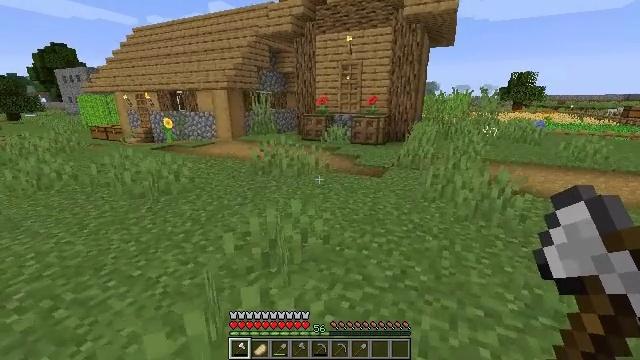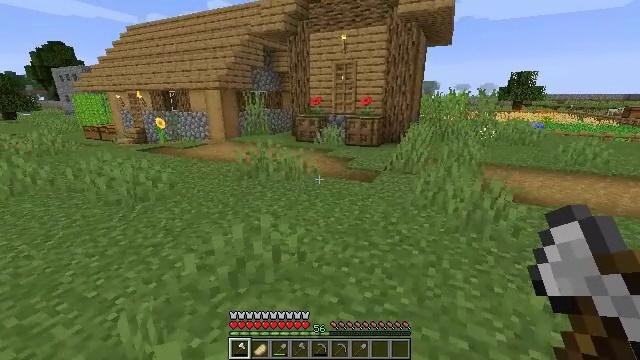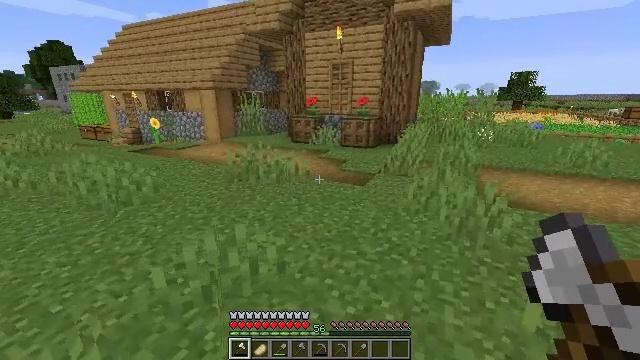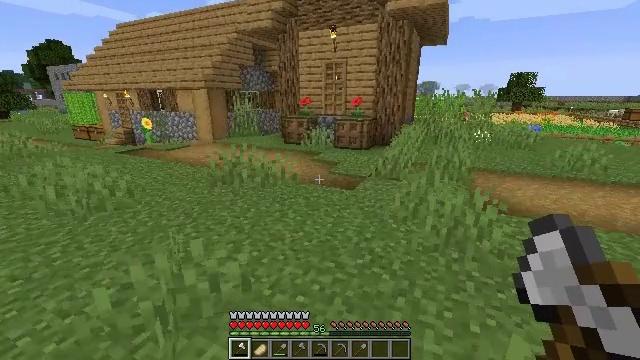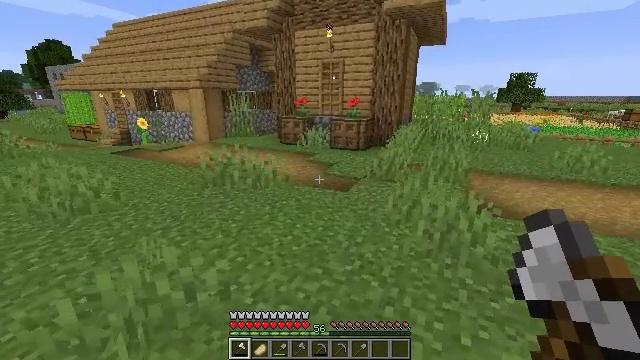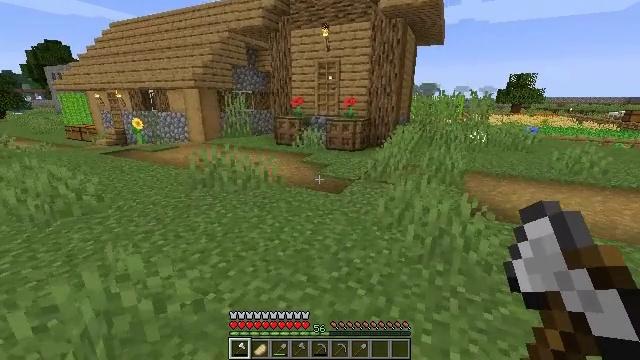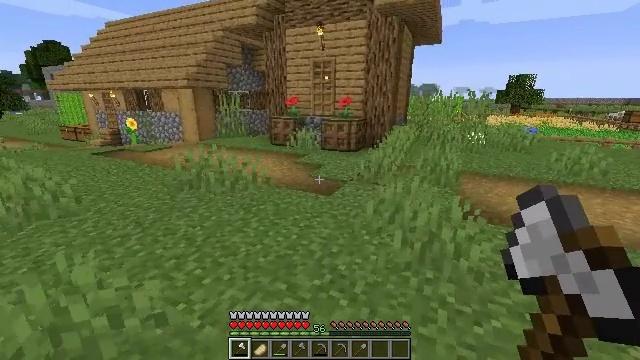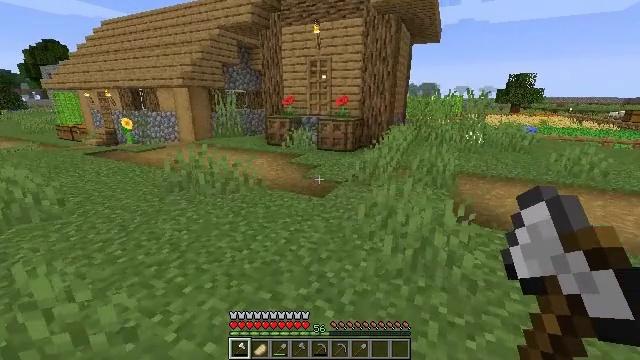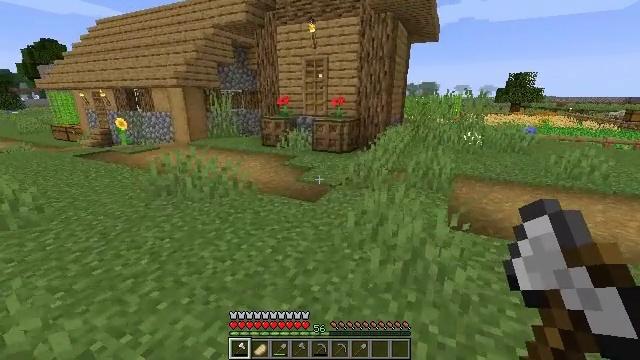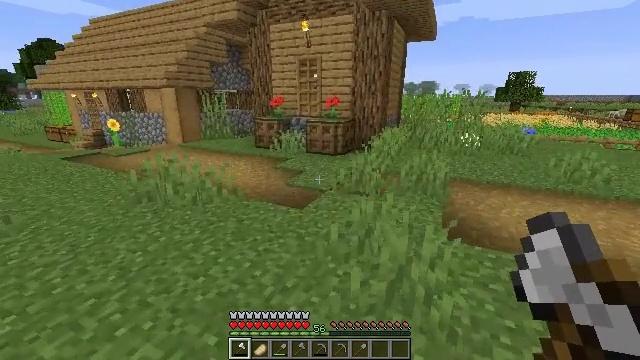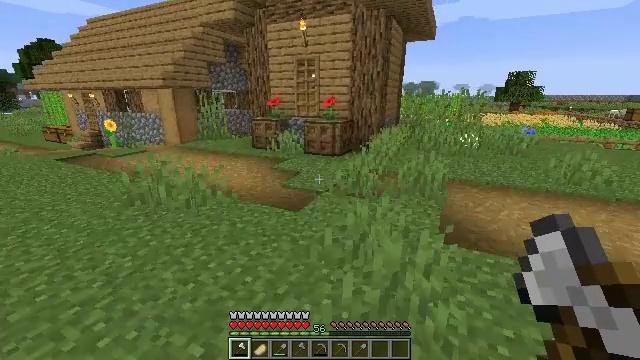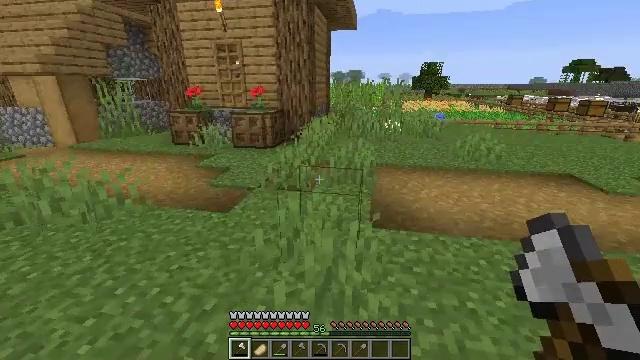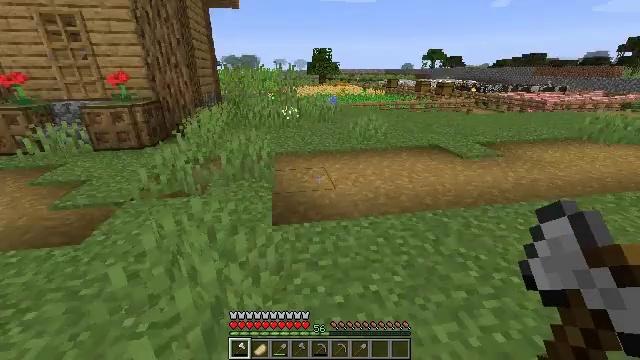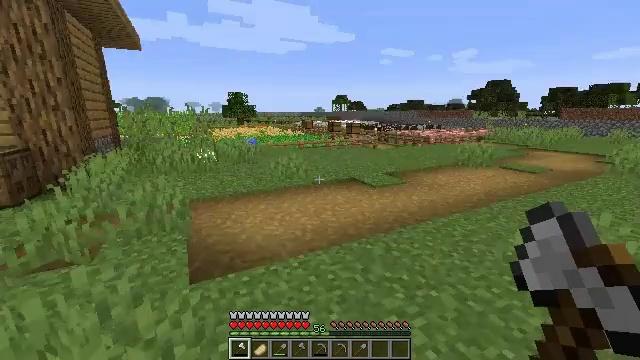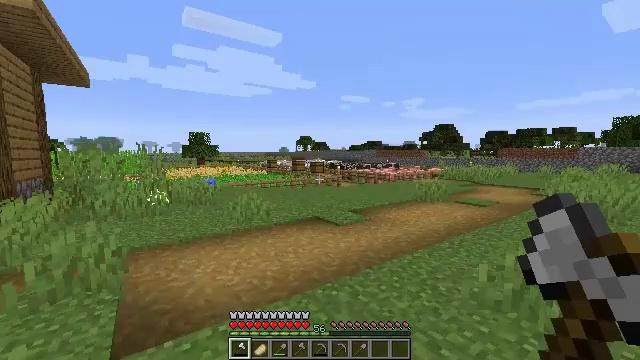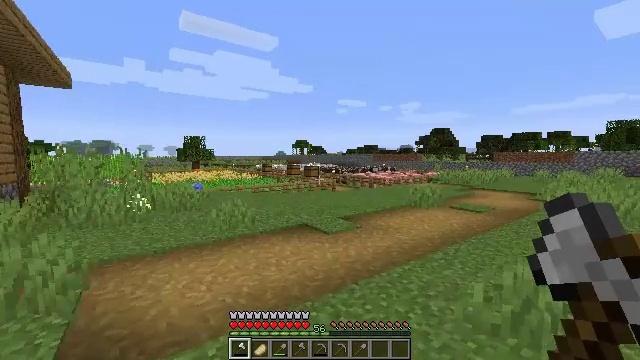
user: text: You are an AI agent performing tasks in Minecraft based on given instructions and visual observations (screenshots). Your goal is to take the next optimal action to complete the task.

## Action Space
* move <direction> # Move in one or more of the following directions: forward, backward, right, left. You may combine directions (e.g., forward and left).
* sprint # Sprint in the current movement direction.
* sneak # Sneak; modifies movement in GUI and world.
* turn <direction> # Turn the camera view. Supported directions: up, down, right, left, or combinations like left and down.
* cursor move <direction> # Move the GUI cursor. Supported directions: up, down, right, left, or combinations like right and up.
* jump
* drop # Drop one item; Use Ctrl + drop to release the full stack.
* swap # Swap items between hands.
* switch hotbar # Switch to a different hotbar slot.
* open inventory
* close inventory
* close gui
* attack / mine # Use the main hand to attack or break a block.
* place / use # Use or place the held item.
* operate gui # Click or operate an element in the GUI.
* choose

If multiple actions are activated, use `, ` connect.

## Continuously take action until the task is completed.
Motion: motion action
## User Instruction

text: Mine the clay from the riverbed.
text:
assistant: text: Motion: move forward and move right
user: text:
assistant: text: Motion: move forward and move right
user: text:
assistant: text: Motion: move forward and move right
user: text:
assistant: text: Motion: move forward and move right
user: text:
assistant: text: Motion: move forward and move right
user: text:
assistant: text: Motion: move forward and move right
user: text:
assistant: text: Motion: move forward and move right
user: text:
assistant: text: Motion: move forward and move right
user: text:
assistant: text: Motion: move forward and move right
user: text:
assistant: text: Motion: move forward and move right
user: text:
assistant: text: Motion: move forward and move right, turn right and down
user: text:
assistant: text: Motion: move forward and move right, turn right and down
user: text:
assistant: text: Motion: move forward and move right, turn right and up
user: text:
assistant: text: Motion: move forward and move right, turn right and up
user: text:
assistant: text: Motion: move forward and move right, turn up
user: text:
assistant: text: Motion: move forward and move right, turn right
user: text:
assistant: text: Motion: move forward and move right, turn right and up
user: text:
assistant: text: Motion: move forward and move right, turn right and up
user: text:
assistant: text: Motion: move forward and move right, turn up
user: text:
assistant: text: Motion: move forward and move right
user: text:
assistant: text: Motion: move forward
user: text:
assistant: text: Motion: move forward
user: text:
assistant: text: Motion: move forward
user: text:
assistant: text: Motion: move forward
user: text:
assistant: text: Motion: move forward
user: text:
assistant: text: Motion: move forward
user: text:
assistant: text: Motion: move forward
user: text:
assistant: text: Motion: move forward
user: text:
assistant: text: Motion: move forward
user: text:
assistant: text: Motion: move forward